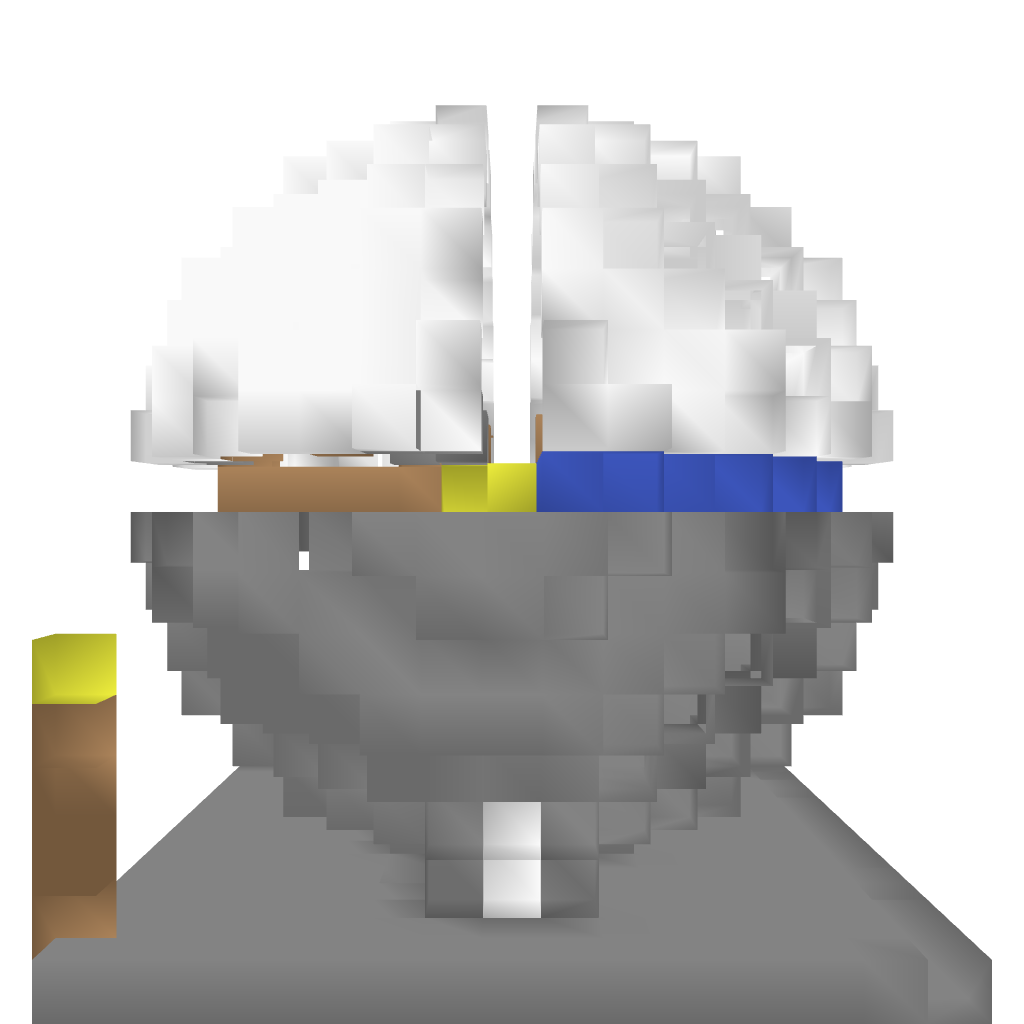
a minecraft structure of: Sphere House good quality